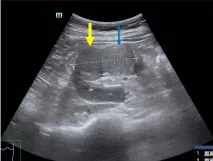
Imaging features of the right renal lesion. The thick yellow arrow is the CCRCC and the thin blue arrow is the CCPRCT. (A-C) Color ultrasound. (A) The boundary between the two masses is clear.
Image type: radiology (ultrasound)